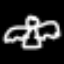
Label: angel